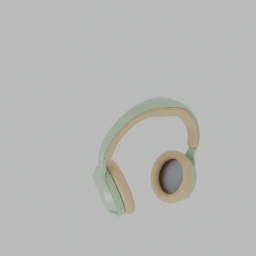
Label: electronics